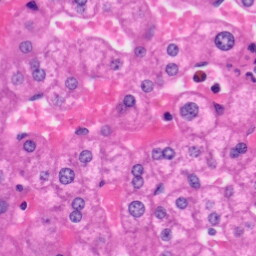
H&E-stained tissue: Liver